Brain MRI, t2w sequence, axial 2D slice.
Patient: age 42, sex F, weight 90 kg, height 1.9 m
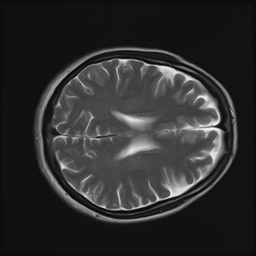